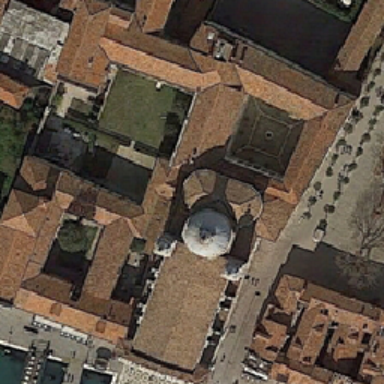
The red building is near the red church .